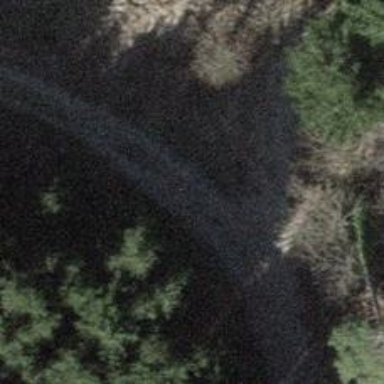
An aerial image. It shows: Track with fine gravel surface classified as grade 3.